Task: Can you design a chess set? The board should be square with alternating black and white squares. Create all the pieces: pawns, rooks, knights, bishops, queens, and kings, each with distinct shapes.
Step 2589:
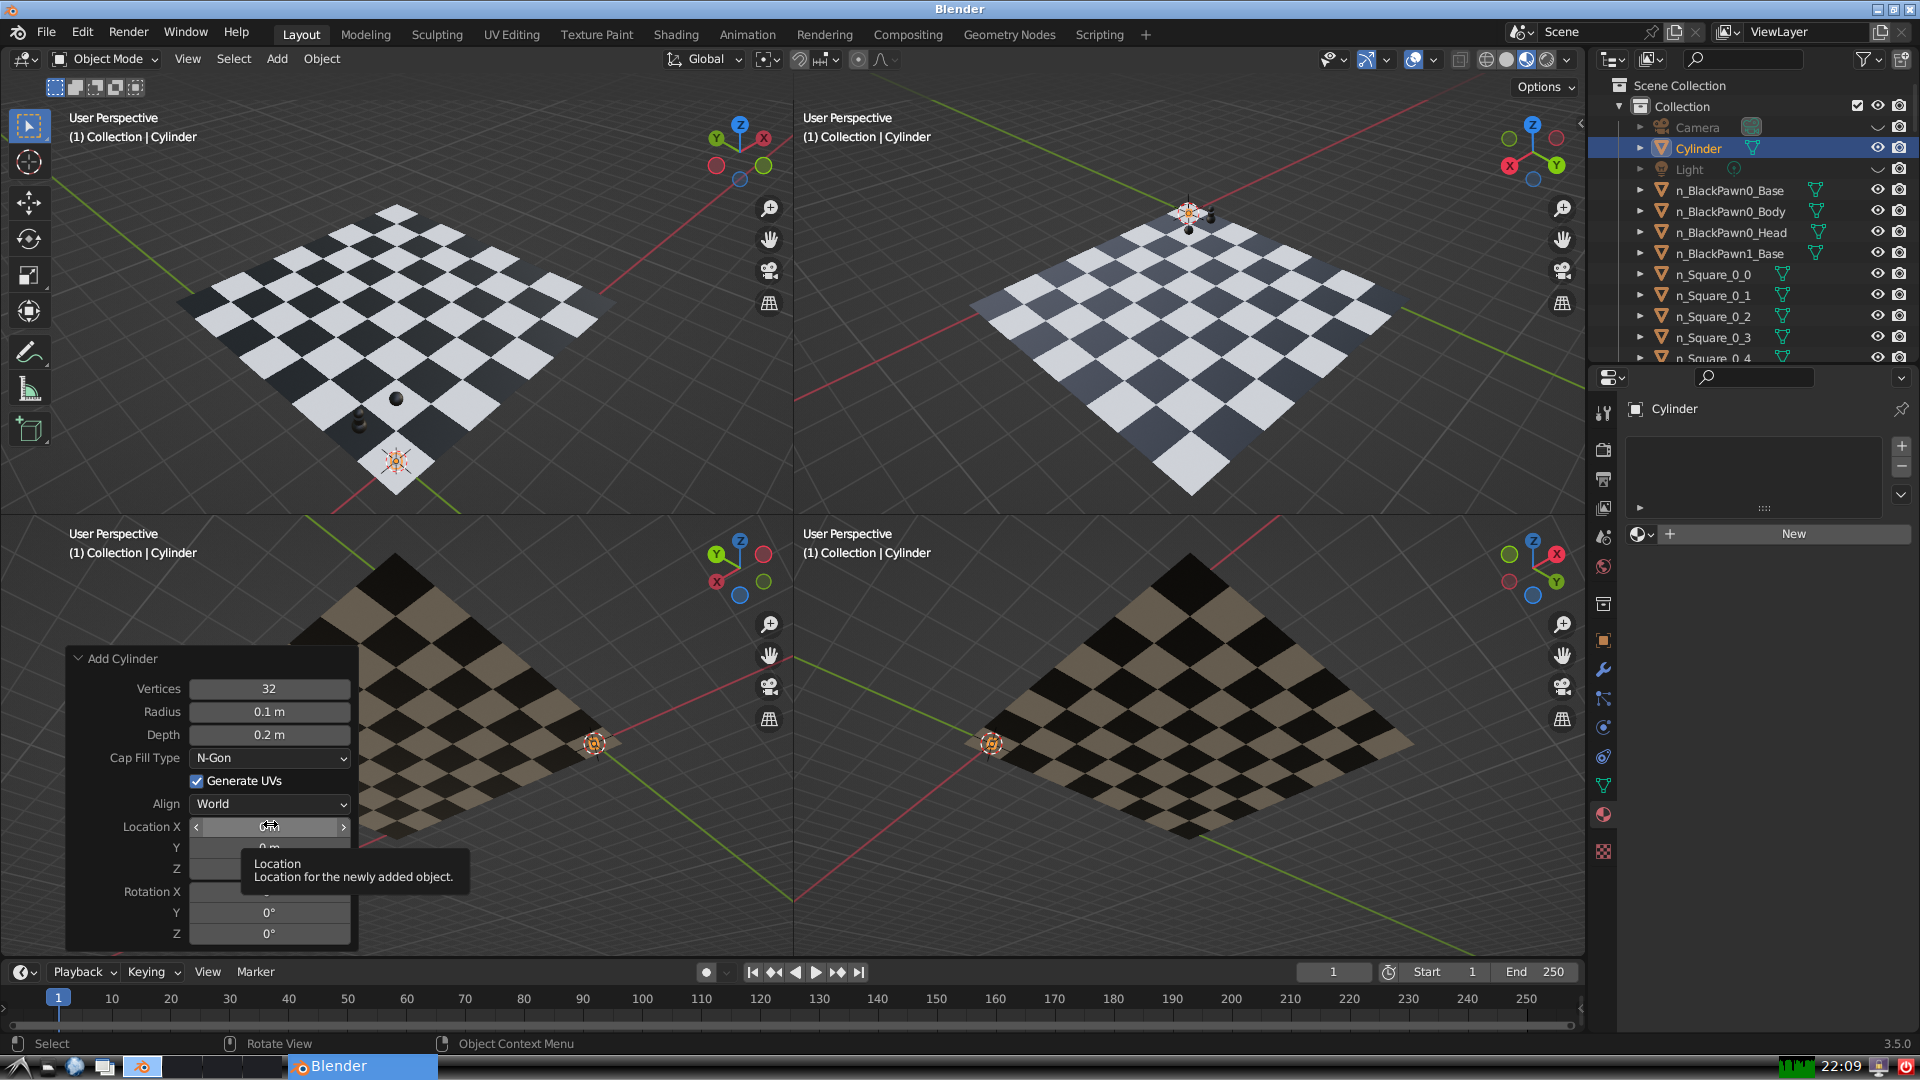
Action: click: no